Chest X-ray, PA view. Patient: 69 years old, sex M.
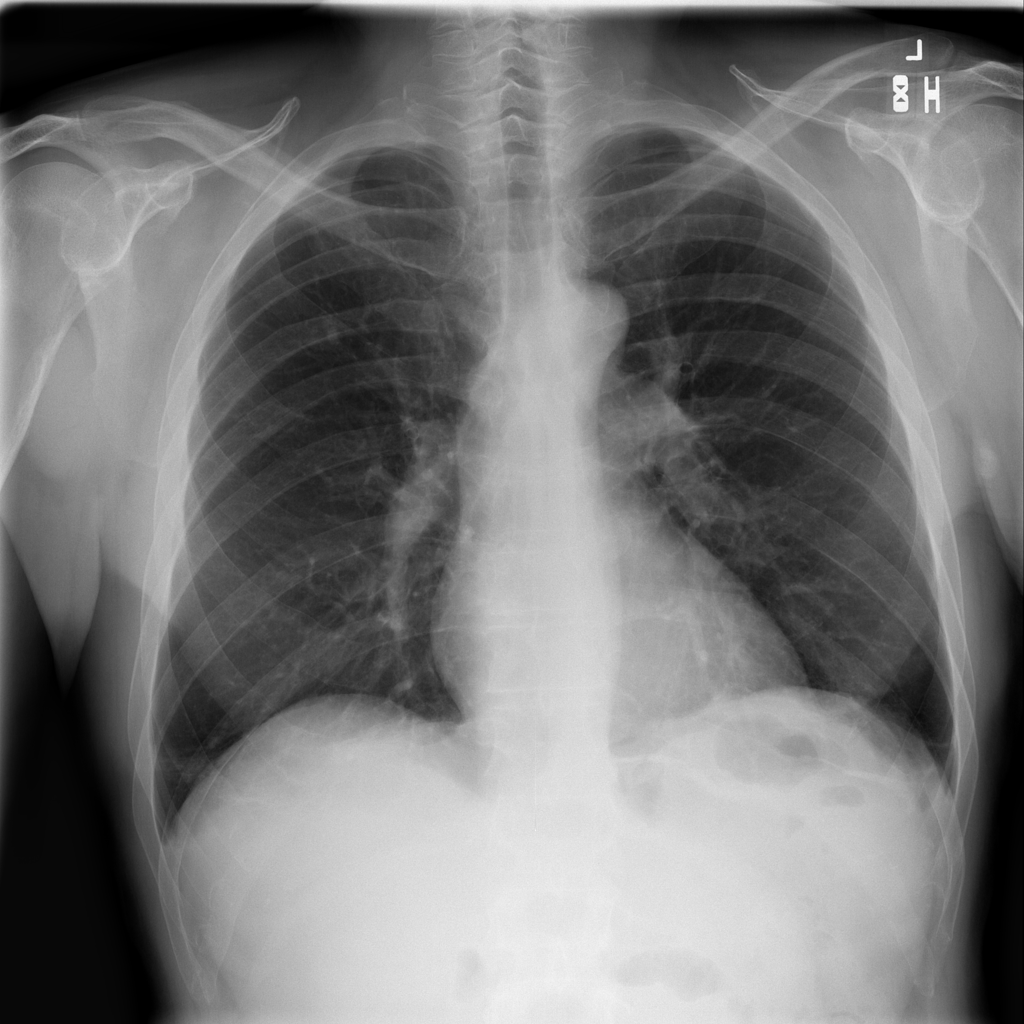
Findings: Atelectasis, Effusion